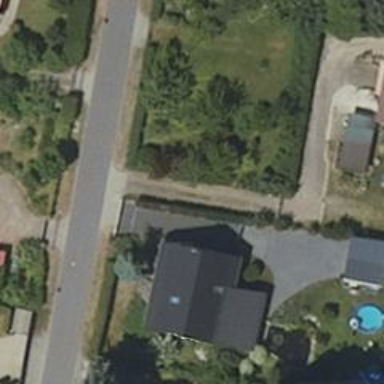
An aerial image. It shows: Driveway leading to service road.